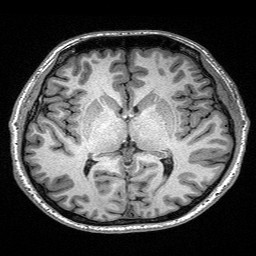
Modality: T1w
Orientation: coronal
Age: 31
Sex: male
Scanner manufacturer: siemens
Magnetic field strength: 3 T
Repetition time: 2.4 s
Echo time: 0.03 s